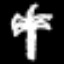
Label: palm tree